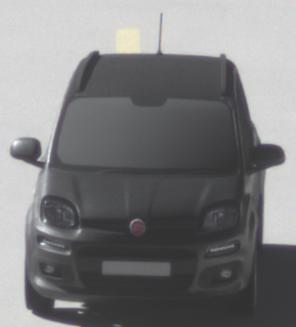
Make: Fiat
Model: Panda 1.2 8V
Detailed model: Panda (312)
Model produced from: 2013/02
Model produced until: 2013/12
Doors: 5
Color: gray
Road condition: dry road
Daytime: morning or afternoon
Contrast: high contrast